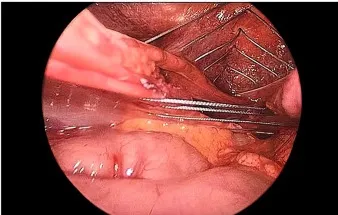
(B) Intraoperative fascial closure device-assisted abdominal wall repair.
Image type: endoscopy (gi_endoscopy)